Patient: sex M, age 51
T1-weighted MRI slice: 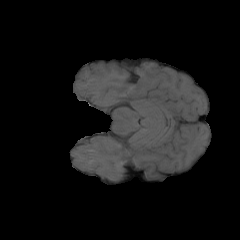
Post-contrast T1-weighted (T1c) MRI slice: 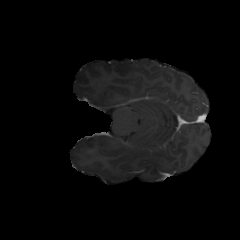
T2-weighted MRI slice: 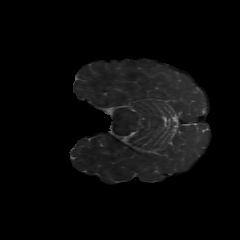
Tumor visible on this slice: no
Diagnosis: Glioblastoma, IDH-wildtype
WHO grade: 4